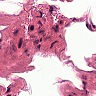
Metastatic tissue present: no